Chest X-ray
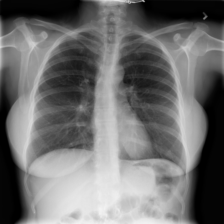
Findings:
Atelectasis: negative
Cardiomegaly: negative
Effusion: negative
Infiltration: negative
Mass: negative
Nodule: negative
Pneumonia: negative
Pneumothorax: positive
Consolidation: negative
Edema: negative
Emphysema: negative
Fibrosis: negative
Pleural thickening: negative
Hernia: negative